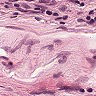
Metastatic tissue present: no